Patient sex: F
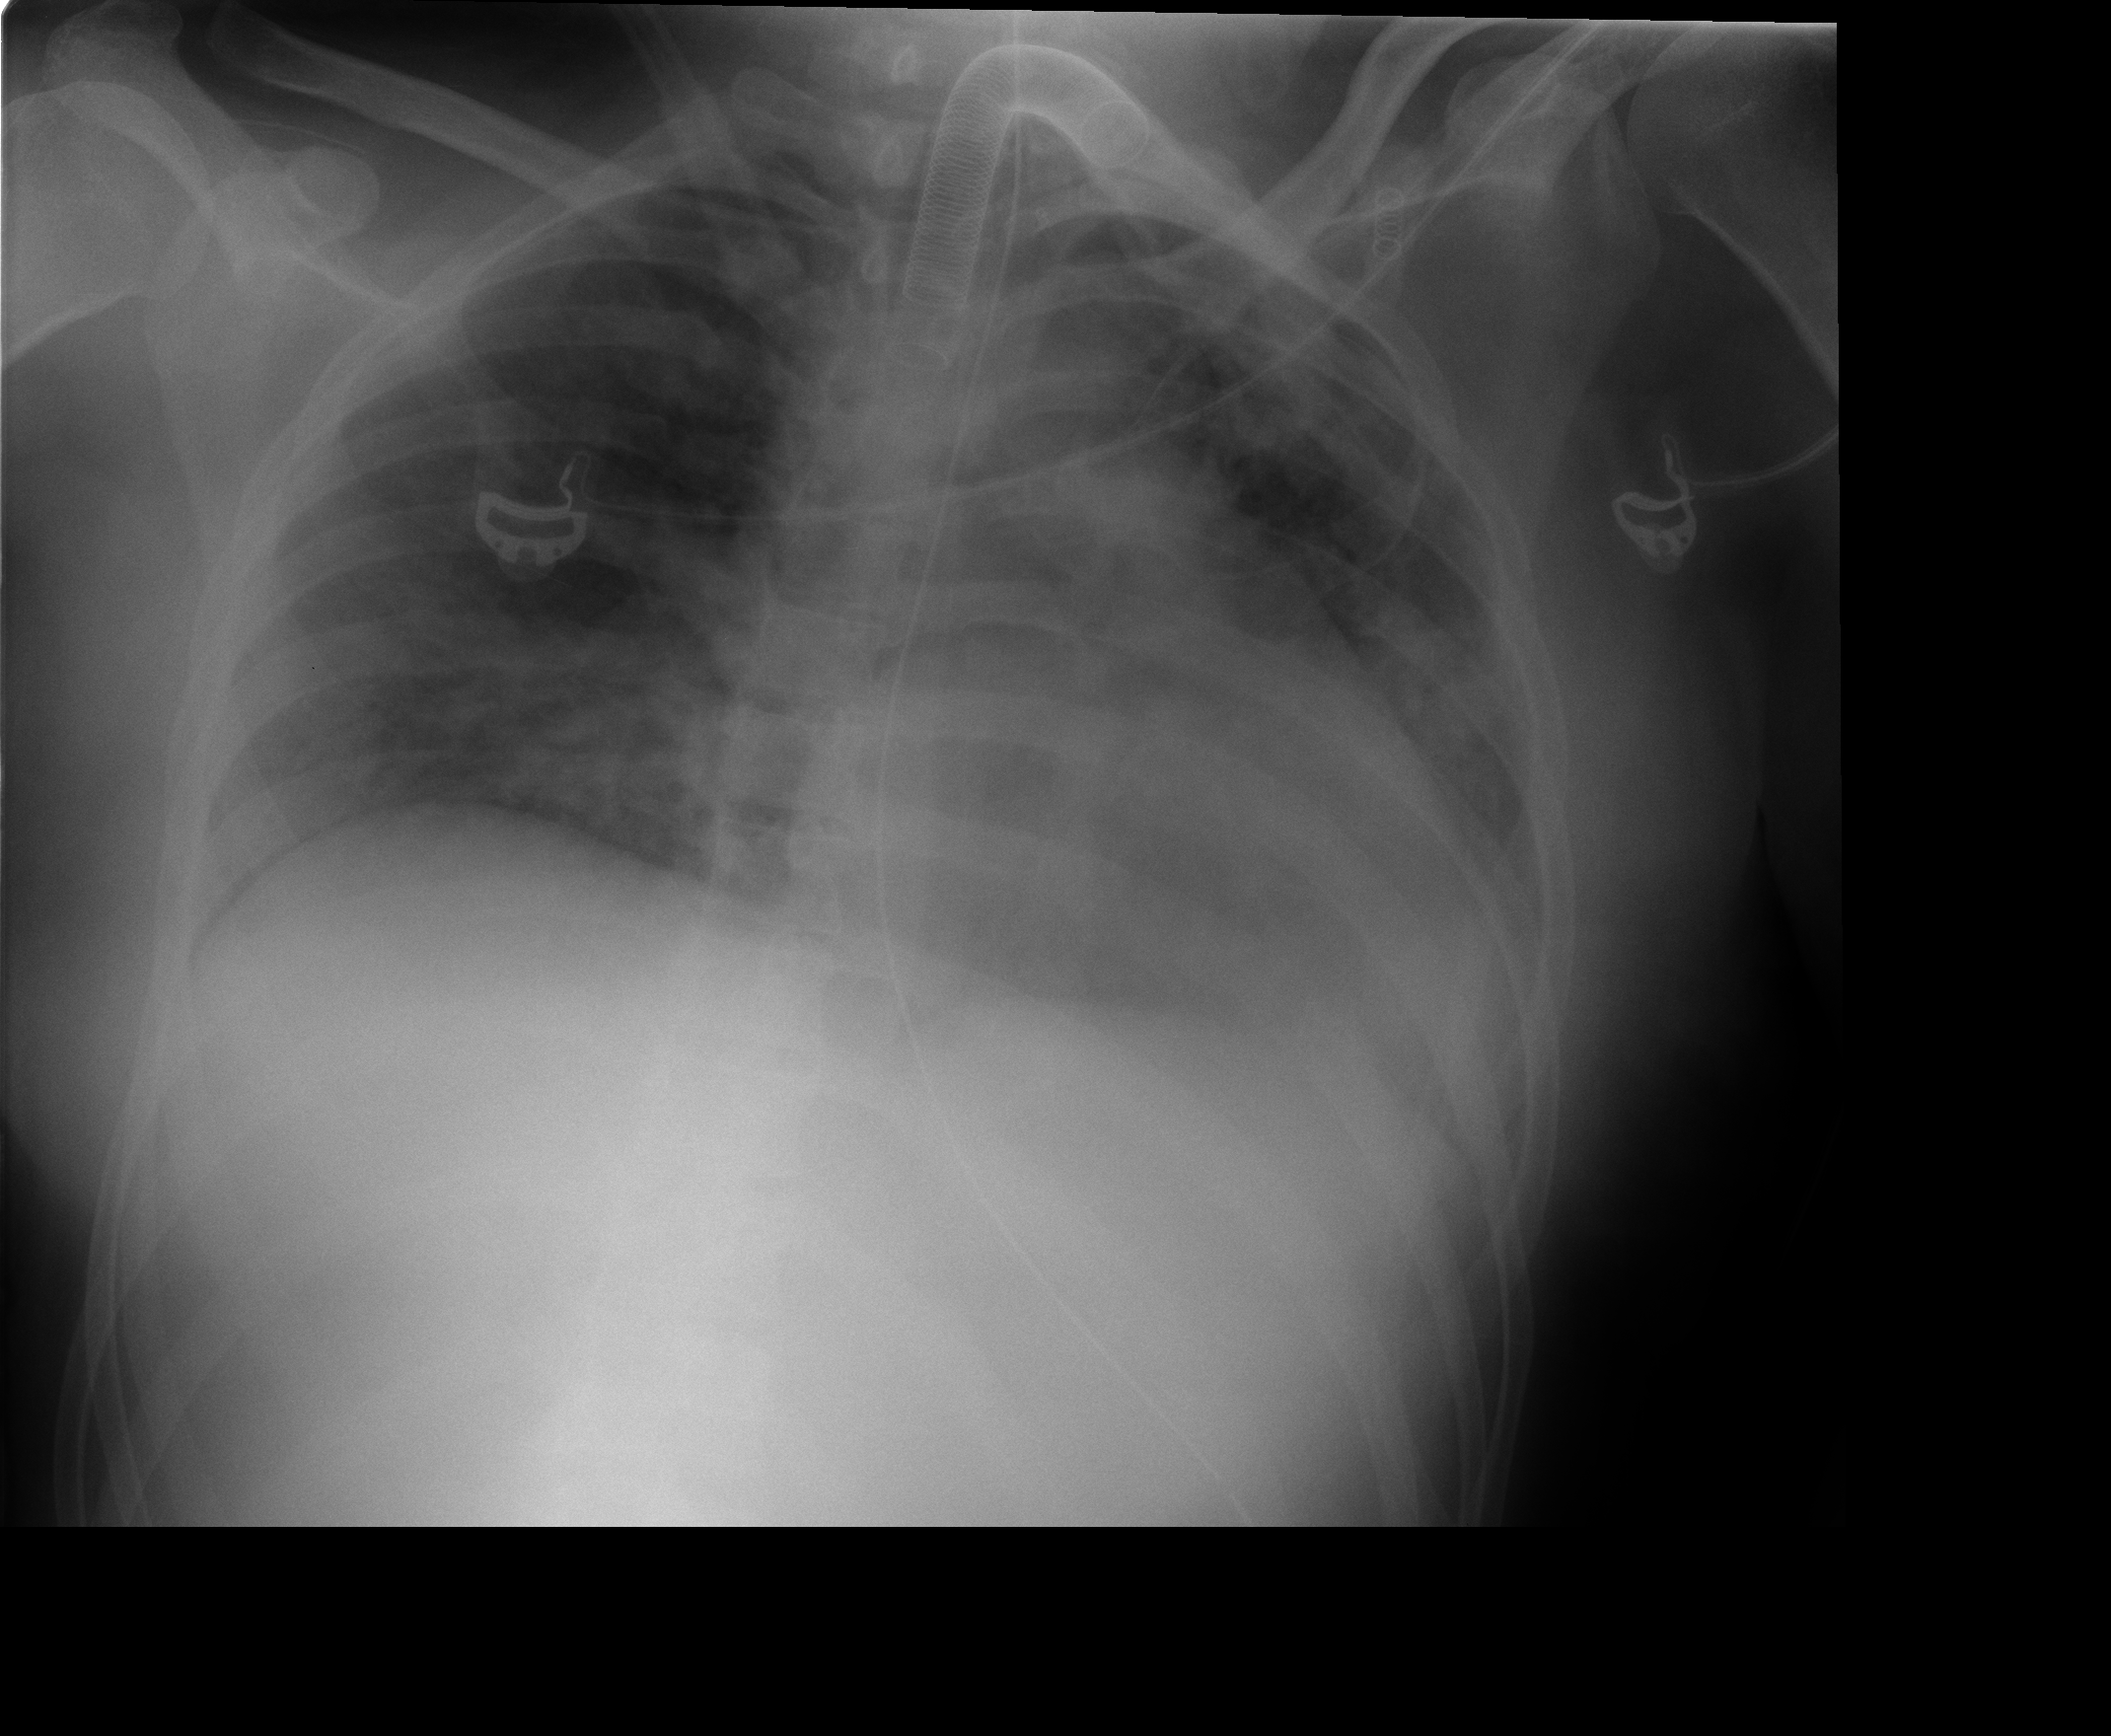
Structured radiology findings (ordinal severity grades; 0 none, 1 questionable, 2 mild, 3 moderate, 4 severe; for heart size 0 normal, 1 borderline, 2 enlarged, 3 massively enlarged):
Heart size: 2
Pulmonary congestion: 0
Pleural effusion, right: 0
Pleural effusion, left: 2
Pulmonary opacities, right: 0
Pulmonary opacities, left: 1
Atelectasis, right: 0
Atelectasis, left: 2